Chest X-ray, AP view. Patient: 46 years old, sex M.
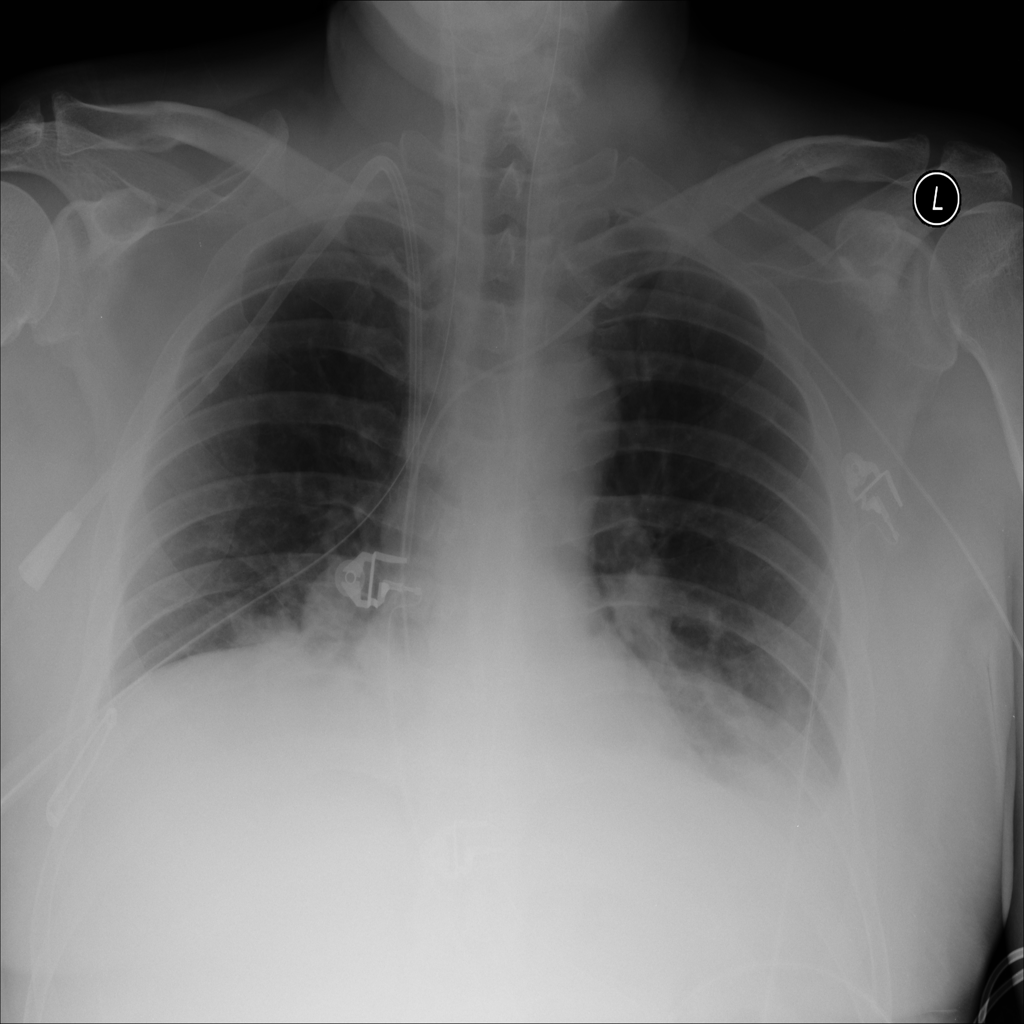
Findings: Atelectasis, Effusion, Pneumothorax